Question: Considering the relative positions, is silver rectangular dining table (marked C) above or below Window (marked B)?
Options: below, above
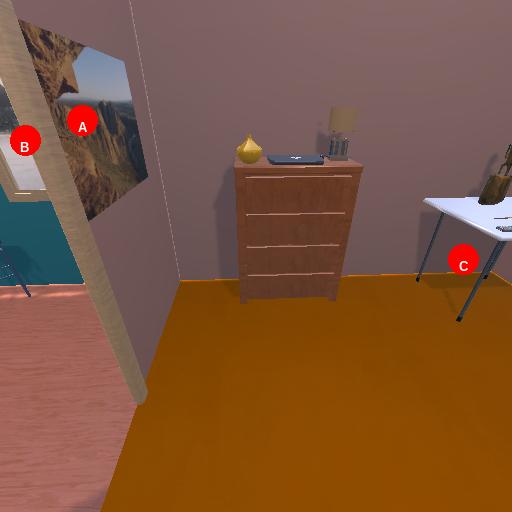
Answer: below